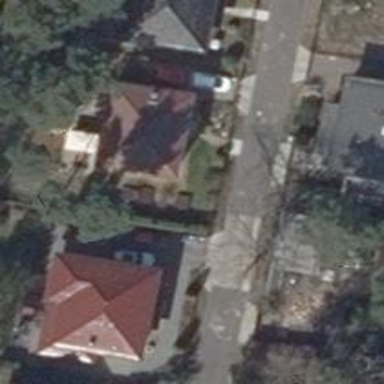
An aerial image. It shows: Smooth asphalt road in residential area.